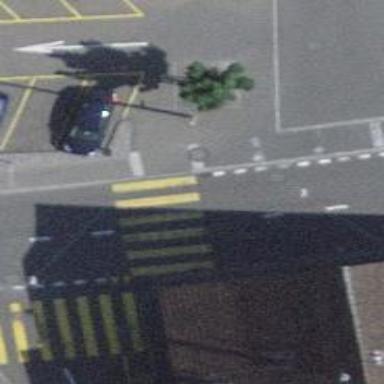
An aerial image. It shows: Uncontrolled zebra crossing on the road.